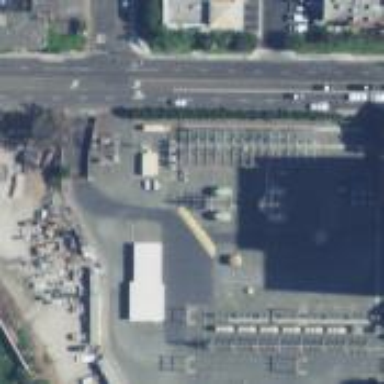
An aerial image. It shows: Outdoor distribution power substation.